Interaction volume radius: 5 \u00c5
Interaction volume height: 15 \u00c5
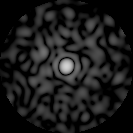
Disorder parameter: 0.8432